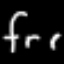
Label: frog